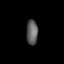
Tissue: lung
Cell type: Epithelial cells
Senescence score: 0.5693
Nuclear area (px): 278
Mean DAPI intensity: 94.766